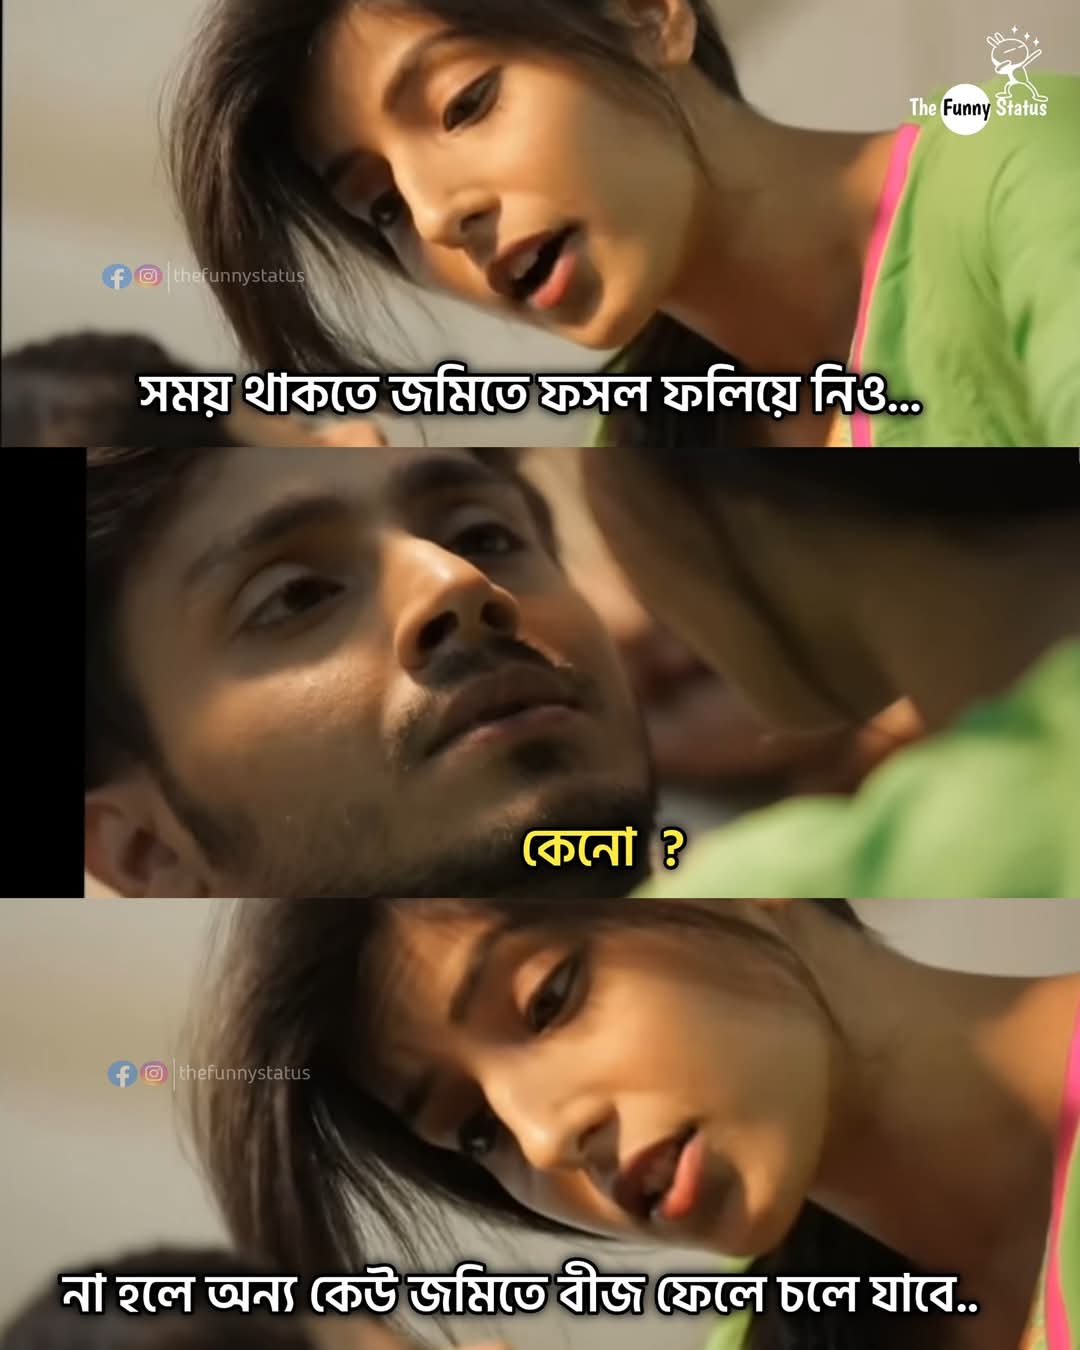
Text: সময় থাকতে জমিতে ফসল ফলিয়ে নিও...
কেনো?
না হলে অন্য কেউ জমিতে বীজ ফেলে চলে যাবে..
Label: Non Hate